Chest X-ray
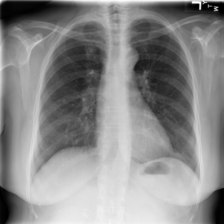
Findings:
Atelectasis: negative
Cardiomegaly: negative
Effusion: negative
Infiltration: negative
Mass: negative
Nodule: negative
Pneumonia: negative
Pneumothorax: negative
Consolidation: negative
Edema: negative
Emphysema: negative
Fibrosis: negative
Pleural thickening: negative
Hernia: negative